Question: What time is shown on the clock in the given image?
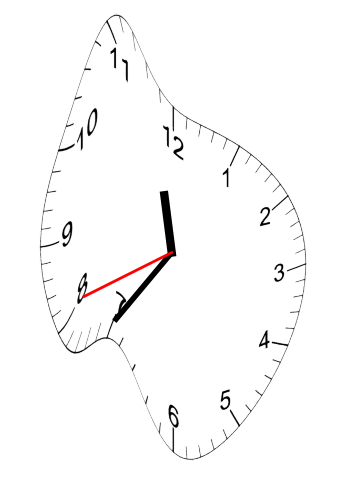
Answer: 11:35:41